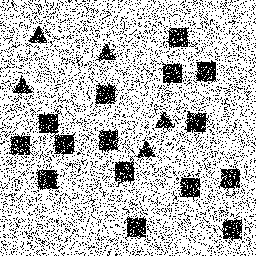
Squares: 15
Triangles: 5
Stars: 0
Total shapes: 20